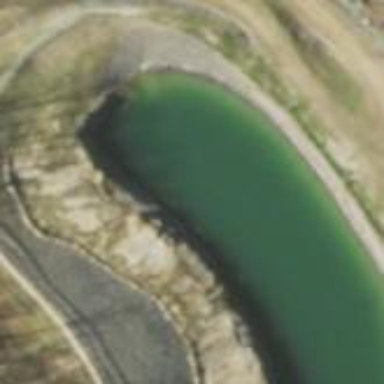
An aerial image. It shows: Reservoir.